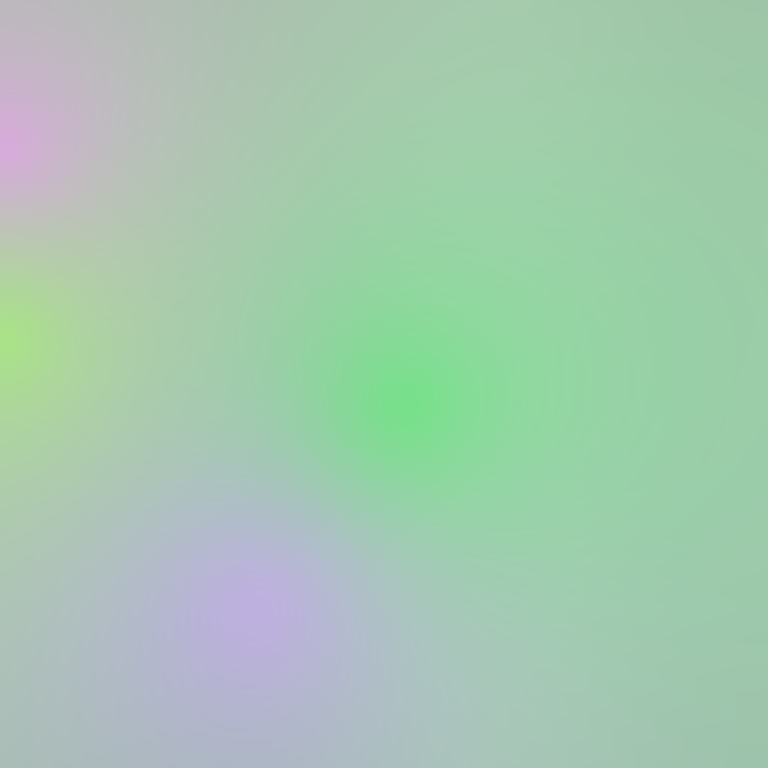
Abstract light effect, smooth gradient from soft green to gentle purple, calm atmosphere, diffuse glow, no room, no furniture, no objects.